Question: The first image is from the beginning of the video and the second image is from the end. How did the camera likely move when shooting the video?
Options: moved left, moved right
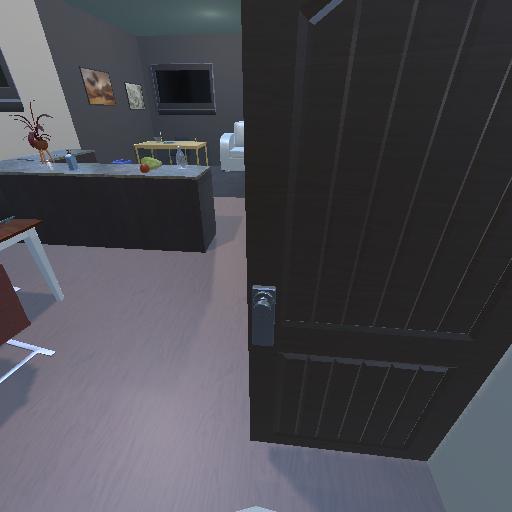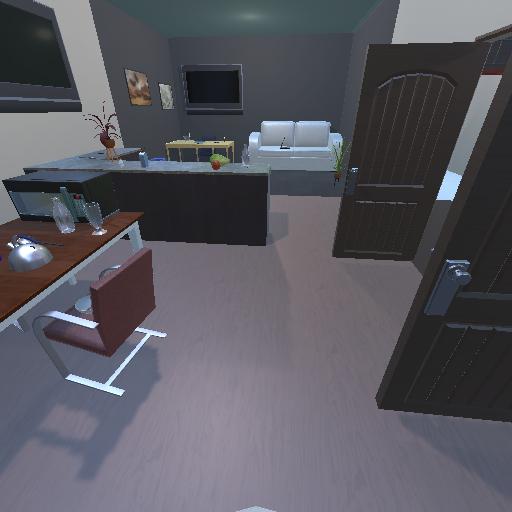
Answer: moved left